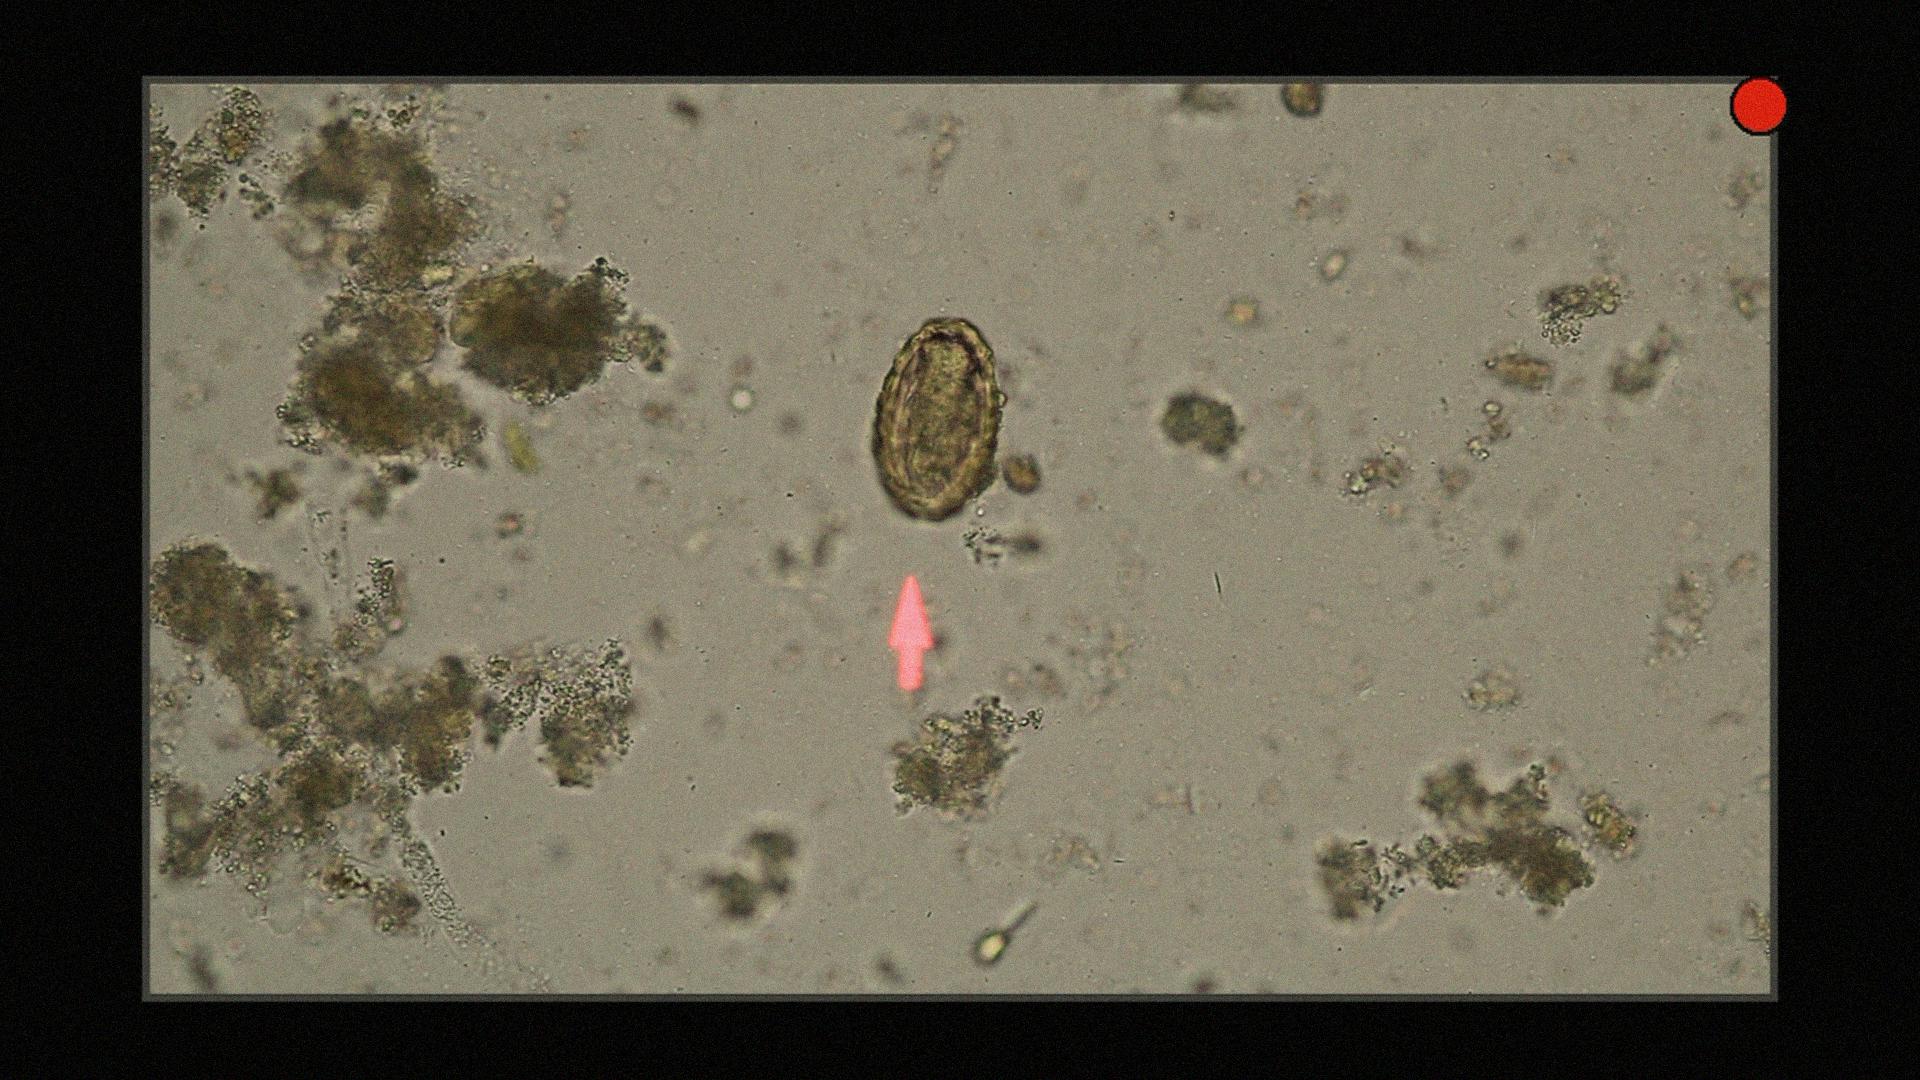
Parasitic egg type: Ascaris lumbricoides